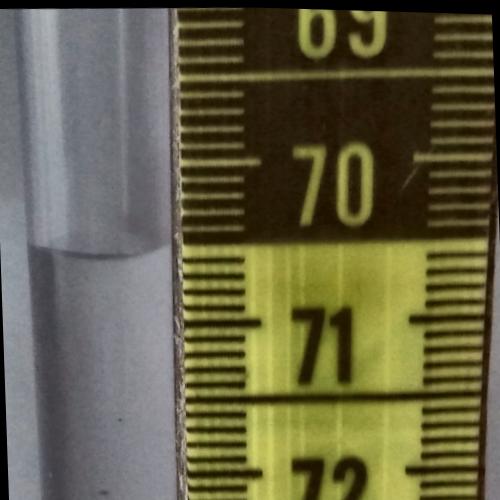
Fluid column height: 70.5 cm